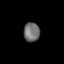
Tissue: lung
Cell type: Fibroblasts
Senescence score: 0.713
Nuclear area (px): 302
Mean DAPI intensity: 111.381